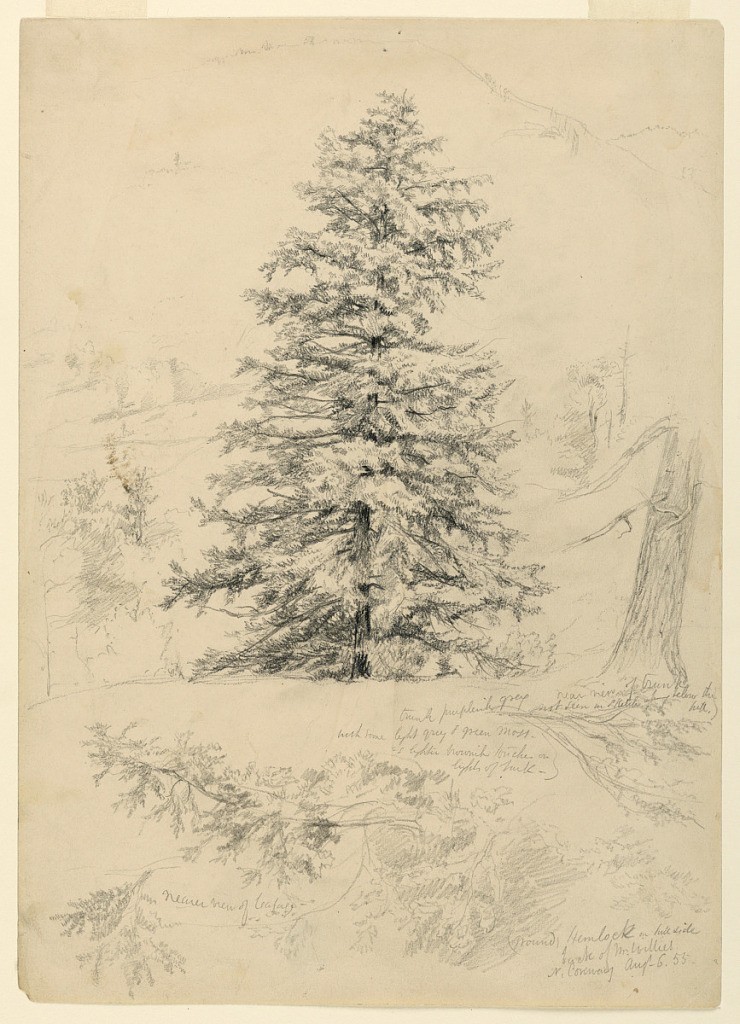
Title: Study of a Hemlock, North Conway, New Hampshire
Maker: Daniel Huntington, American, 1816–1906
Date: August 6, 1855
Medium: Graphite on cream-colored wove paper.
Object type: Drawing
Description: Vertical view of a large, full hemlock at center, surrounded by partial sketches.  Near view of trunk at right. Details of foliage, below, with notes.